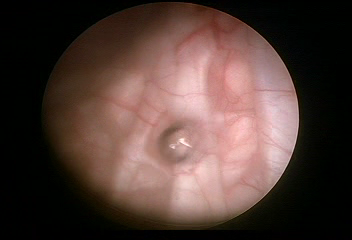
Modality: WLC
Class: Normal mucosa
Bladder cancer association: No